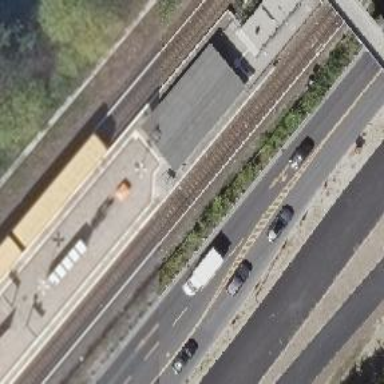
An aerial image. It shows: Close-up of railway platform edge.